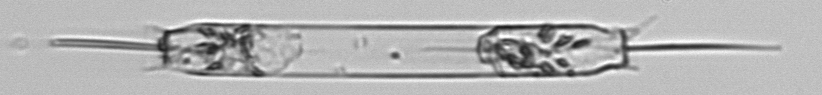
Label: Ditylum_brightwellii